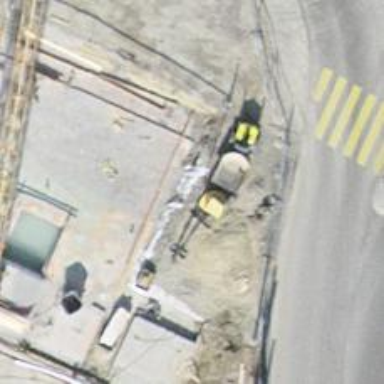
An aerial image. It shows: Retaining wall.